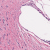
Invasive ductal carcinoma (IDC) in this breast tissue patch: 0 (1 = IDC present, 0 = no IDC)